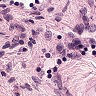
Metastatic tissue present: no